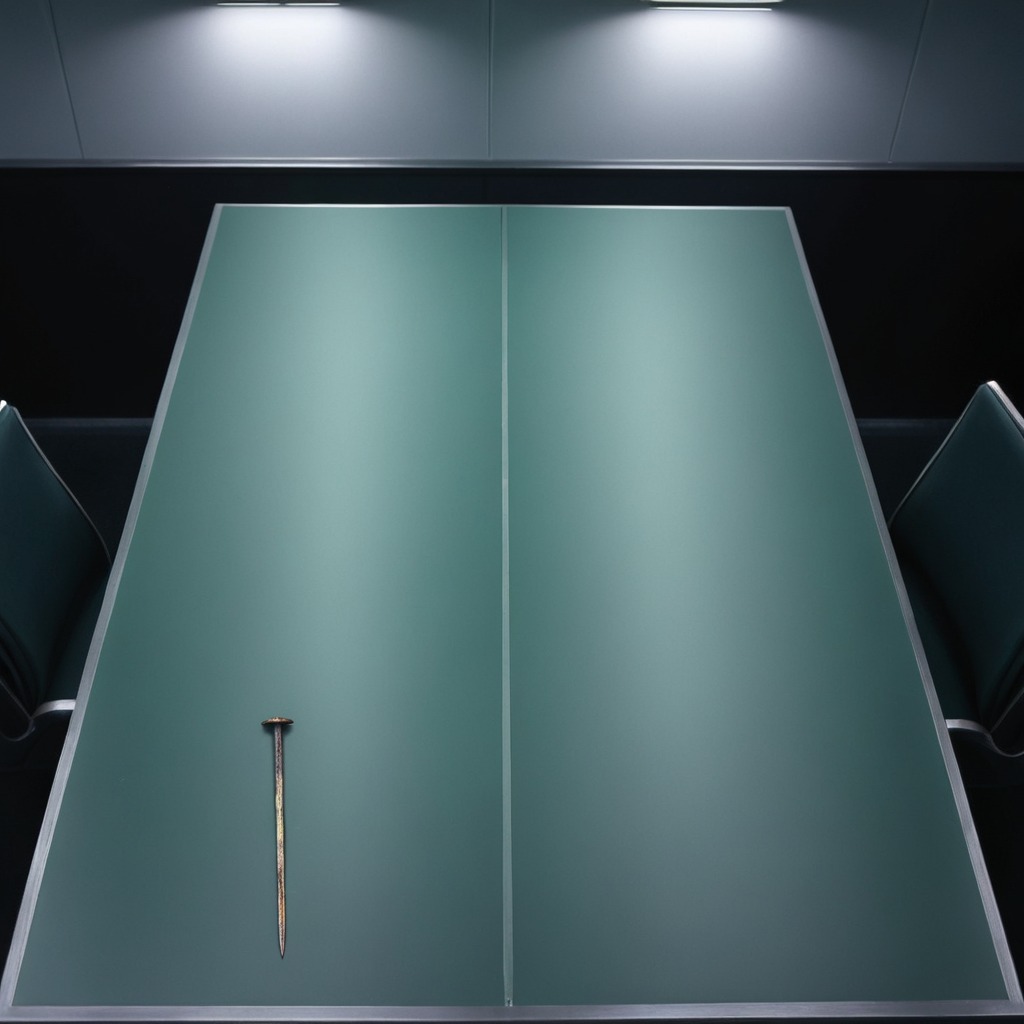
An iron nail is lying on a clean empty table in a railway signal maintenance room.